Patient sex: M
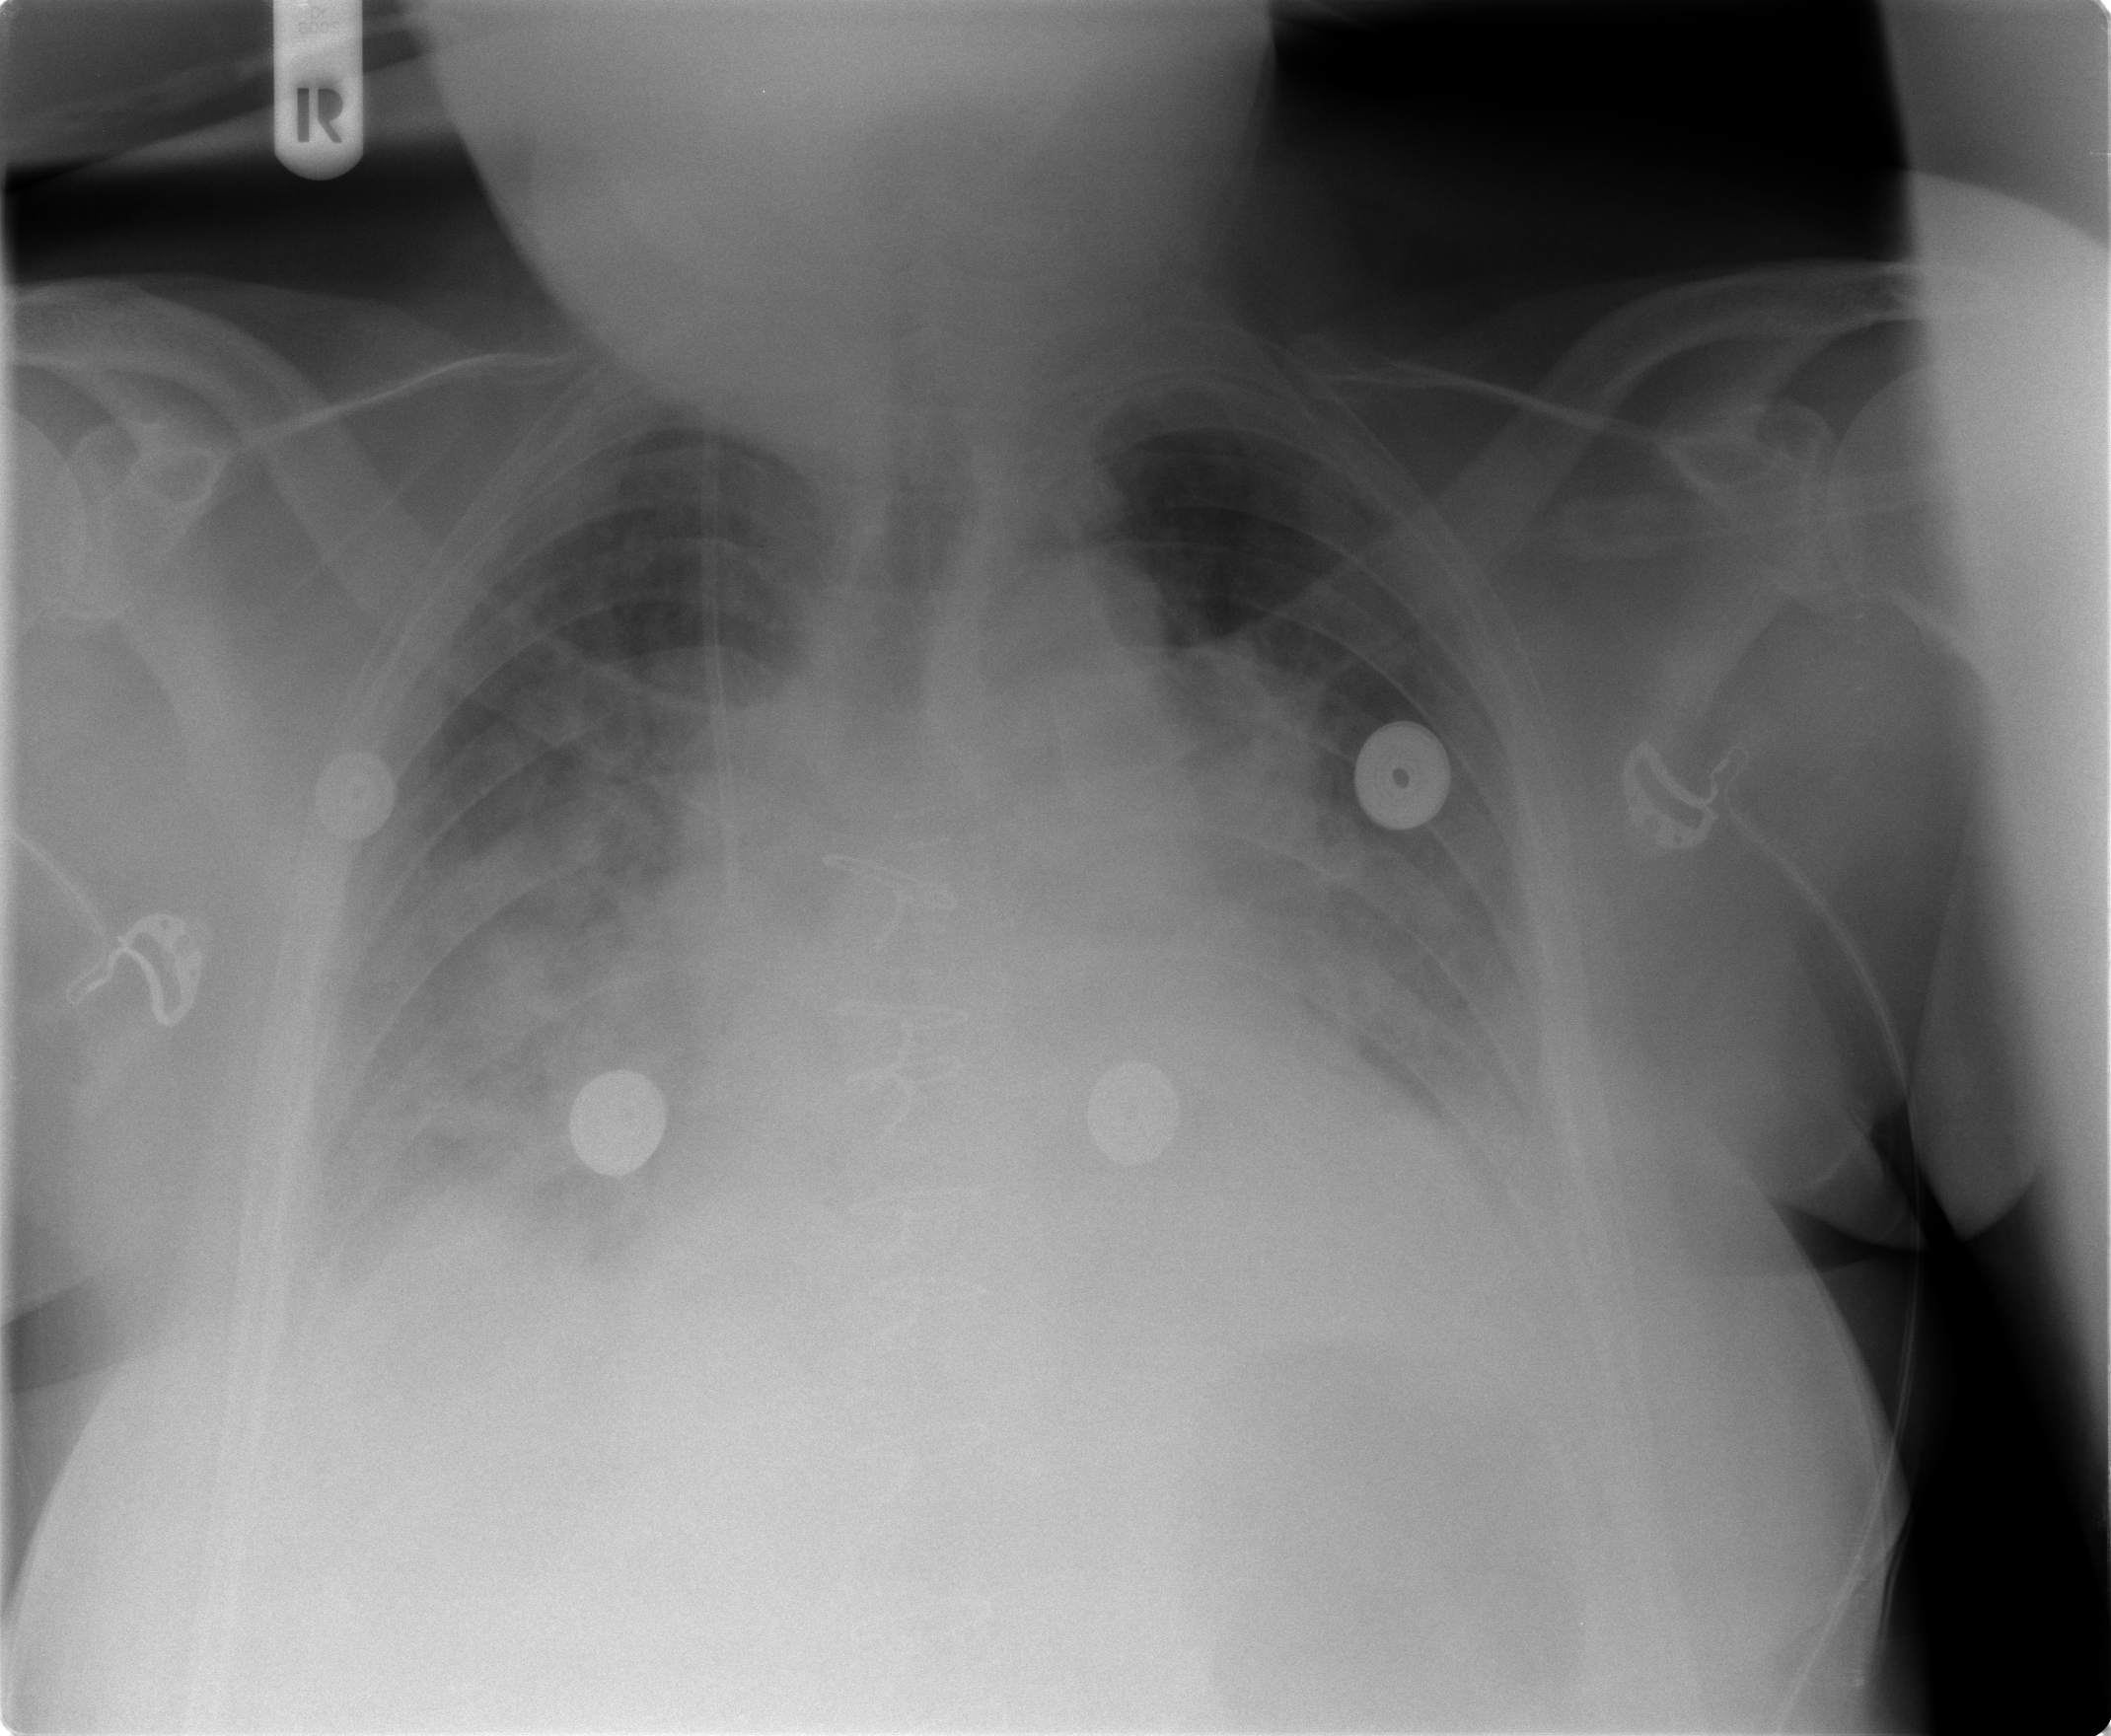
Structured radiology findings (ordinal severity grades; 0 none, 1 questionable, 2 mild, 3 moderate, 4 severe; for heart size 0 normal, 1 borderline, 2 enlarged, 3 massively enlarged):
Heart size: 2
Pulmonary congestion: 2
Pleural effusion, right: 3
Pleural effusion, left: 2
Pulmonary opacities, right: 1
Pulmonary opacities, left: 0
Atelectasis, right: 2
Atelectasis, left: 2